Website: home-depot
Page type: stored-credit-cards
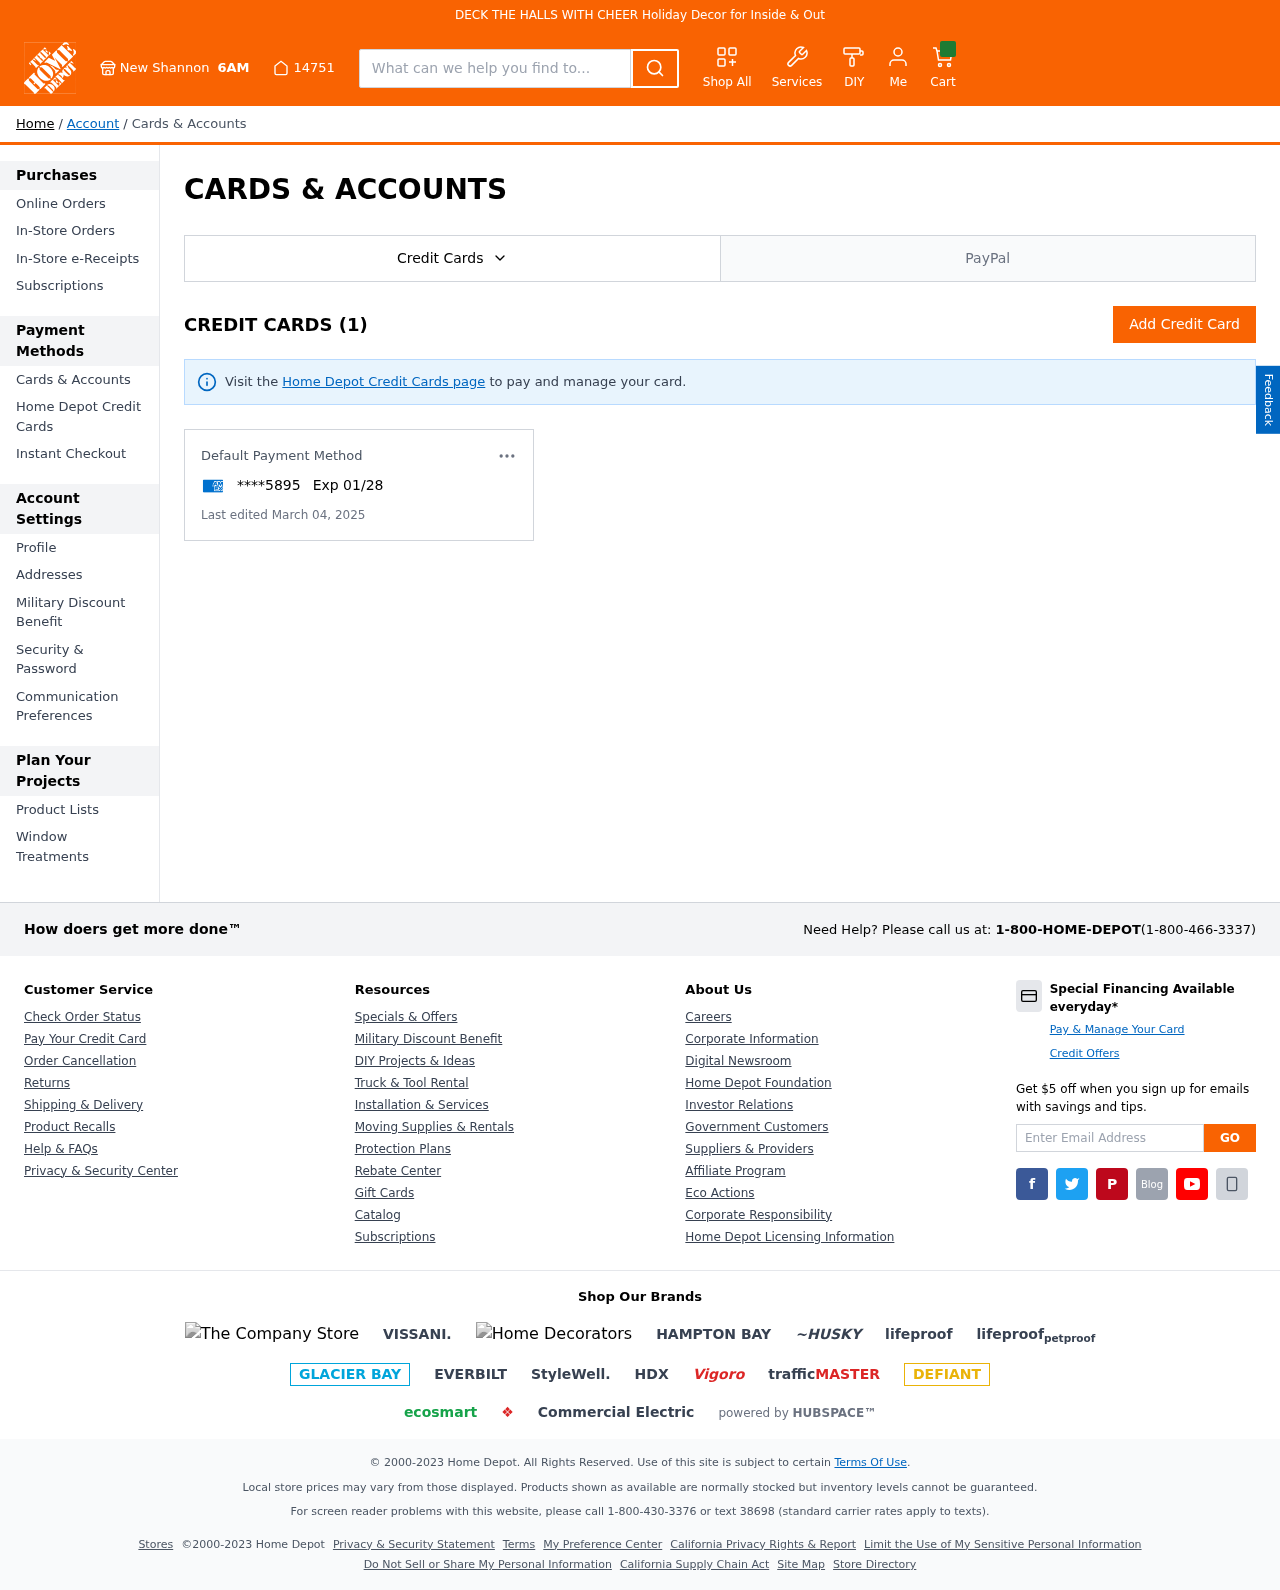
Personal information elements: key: PII_CARD_EXPIRY
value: Exp 01/28
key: PII_CARD_LAST4
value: ****5895
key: PII_CITY
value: New Shannon
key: PII_POSTCODE
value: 14751
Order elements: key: ORDER_DATE
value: March 04, 2025
Search elements: key: HEADER_SEARCH
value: What can we help you find to...